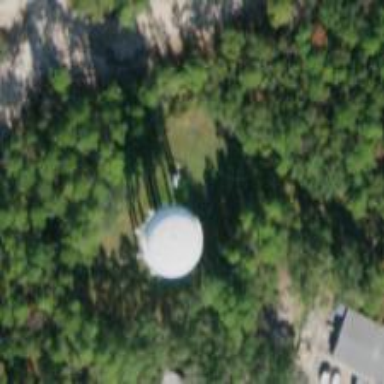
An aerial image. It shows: Water tower that is man-made.